Interaction volume radius: 5 \u00c5
Interaction volume height: 10 \u00c5
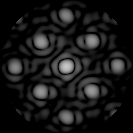
Disorder parameter: 0.1236